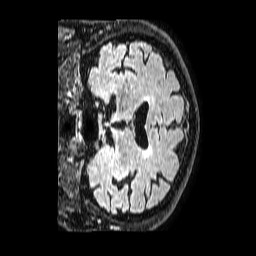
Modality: FLAIR
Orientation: coronal
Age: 76
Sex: male
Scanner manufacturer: philips
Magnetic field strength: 1.5 T
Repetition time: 4.8 s
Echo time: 0.3 s